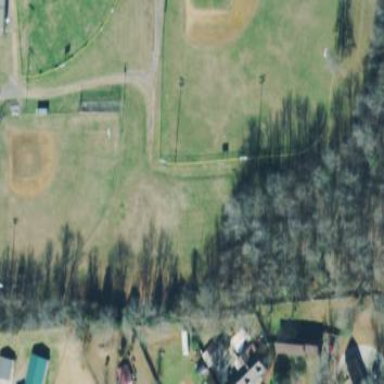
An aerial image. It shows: Chain-link fence surrounds baseball pitch as barrier.